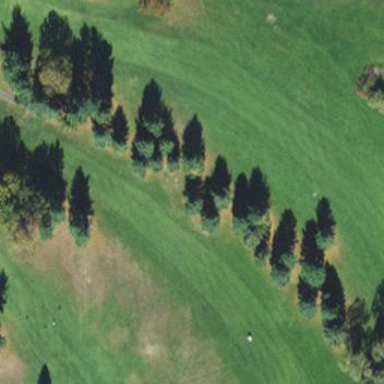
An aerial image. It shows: Grassy area designated as golf fairway.